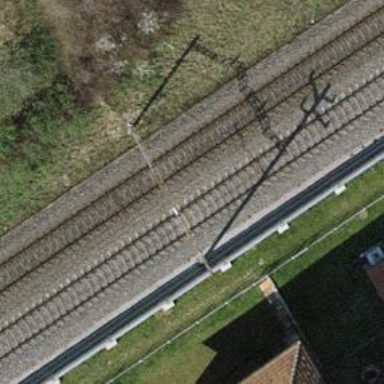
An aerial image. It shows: Catenary mast for power lines.